Question: Can someone please help me, I'm kinda stuck in this part cause I'm still familiarizing
myself. I wanna display my 2d list in the "Your Array" Label widget.

how can I possibly do that?
Here's my incomplete code:
'''
from tkinter import *
from random import randint
arraylist = [[0] * 10 for i in range(10)]
def generate():
r = int(numrow.get())
c = int(numcol.get())
Label(main, text="Your Array:").grid(row=2)
blank = Text(main, width=75, height=7)
blank.delete(0.0, END)
for row in range(r):
for column in range(c):
arraylist[row][column] = randint(1, 100)
for x in range(r):
for y in range(c):
print(' ', arraylist[x][y], end=' ')
blank.insert(END,"%d"%(arraylist[x][y]))
blank.grid(row=x+2, column=y+1, sticky=NSEW)
print()
main = Tk()
main.geometry("500x500")
Label(main, text="Enter Row:").grid(row=0)
Label(main, text="Enter Column:").grid(row=1)
numrow = Entry(main)
numcol = Entry(main)
numrow.grid(row=0, column=1)
numcol.grid(row=1, column=1)
Button(main, text='Quit', command=main.destroy).grid(row=4, column=0, sticky=W, pady=4)
Button(main, text='Show', command=generate).grid(row=4, column=1, sticky=W, pady=4)
mainloop()
'''
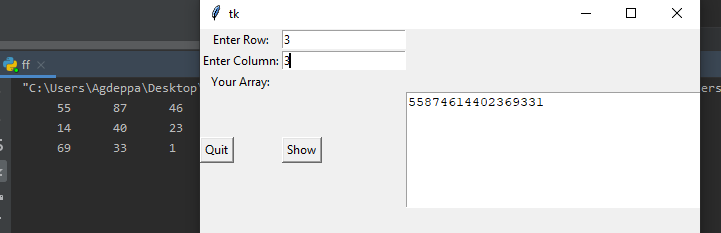
Answer: If you want to put all in one 'Text' then you should insert ' ', '
' and 'spaces' in 'Text' like you do it with 'print()'
'''
blank.insert(END, " %d " % (value))
blank.insert(END, "
")
'''
---
'''
def generate():
r = int(numrow.get())
c = int(numcol.get())
Label(main, text="Your Array:").grid(row=2)
blank = Text(main, width=75, height=7)
blank.delete(0.0, END)
blank.grid(row=2, column=1, sticky=NSEW)
for x in range(r):
for y in range(c):
value = randint(1, 100)
arraylist[x][y] = value
print(' ', value, end=' ')
blank.insert(END, " %d " % (value))
print()
blank.insert(END, "
")
'''
---
if you want every value in separated 'Text' then you have to create 'blank' inside 'for'-loop
'''
def generate():
r = int(numrow.get())
c = int(numcol.get())
Label(main, text="Your Array:").grid(row=2)
for x in range(r):
for y in range(c):
blank = Text(main, width=3, height=1)
blank.grid(row=x+2, column=y+1, sticky='NSEW')
value = randint(1, 100)
arraylist[x][y] = value
print(' ', value, end=' ')
blank.insert(END, "%d" % (value))
print()
'''